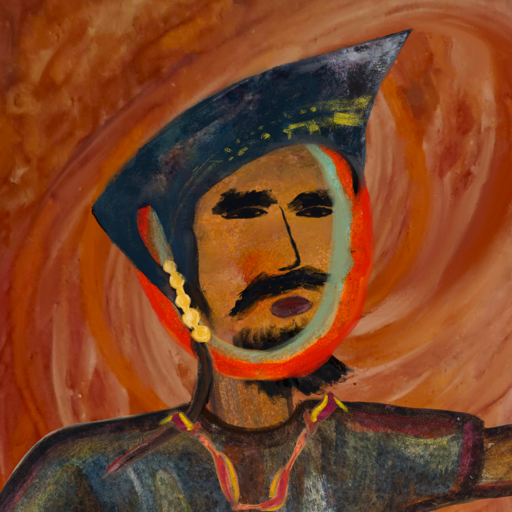
Background: Pious_Lady, Head And Neck Side: Pipe, Face Side: Mosgoul, Bust: Mosgoul, Hair Side: Sisters, Head Accessory: Irani, Second Necklace: Gypsy_Mother_1, Necklace: Blank, Baby: Blank